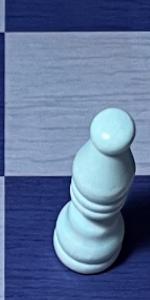
Label: Bishop_White